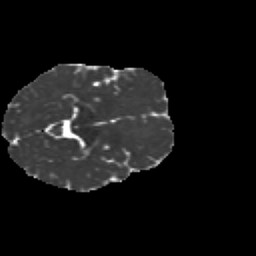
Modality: MD
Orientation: axial
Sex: male
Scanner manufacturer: siemens
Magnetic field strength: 3 T
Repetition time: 5 s
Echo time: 0.071 s